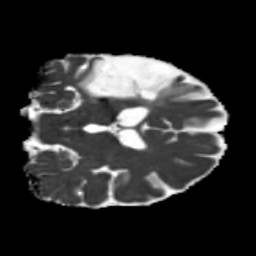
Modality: MD
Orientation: coronal
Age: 66
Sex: male
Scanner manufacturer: siemens
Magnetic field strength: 3 T
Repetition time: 5.25 s
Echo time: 0.08 s